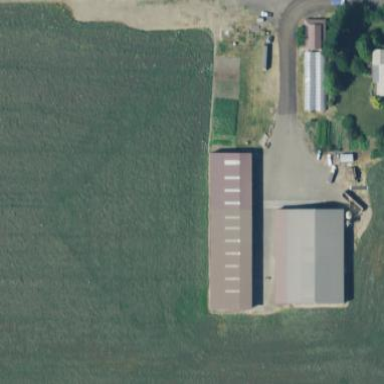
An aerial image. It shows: Farmyard area.